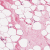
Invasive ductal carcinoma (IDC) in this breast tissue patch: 0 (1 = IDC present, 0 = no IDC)